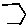
Label: hexagon